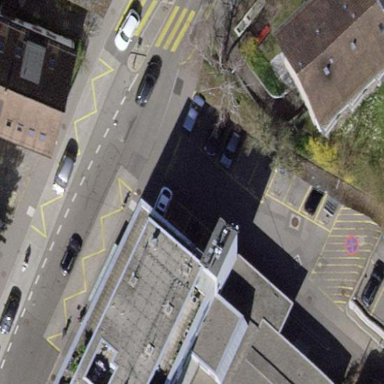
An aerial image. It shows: Street side parking area.